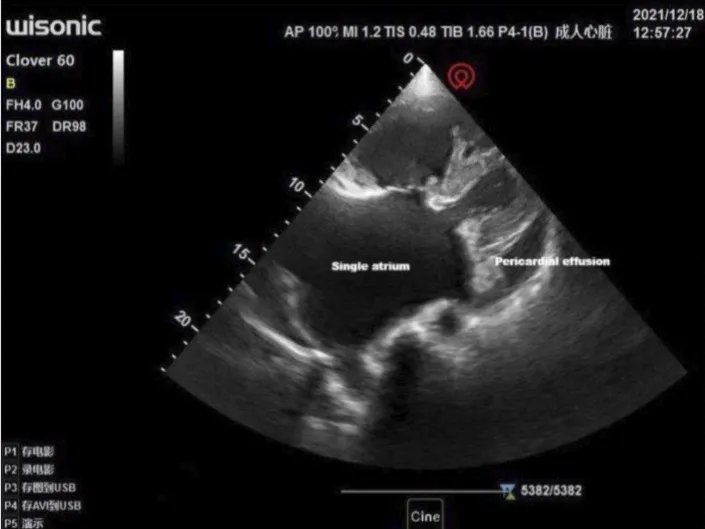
Visualization of the heart by standard transthoracic echocardiography was optimal from the apical views allowing to display a single atrium and moderate amount of pericardial effusion.
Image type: radiology (ultrasound)